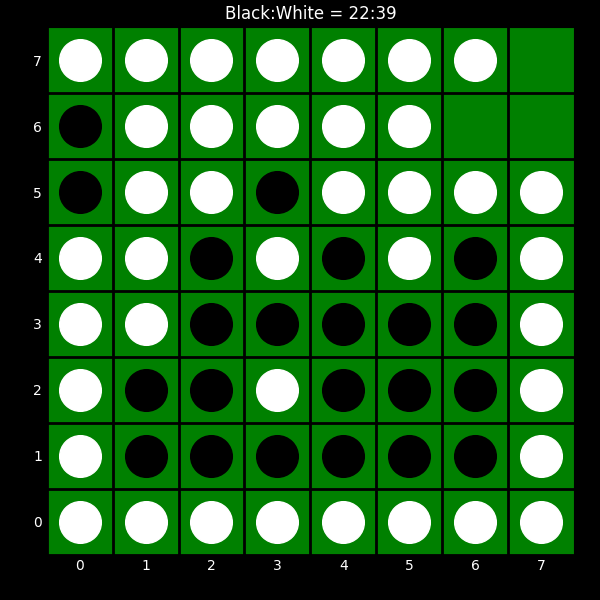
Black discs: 22
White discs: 39